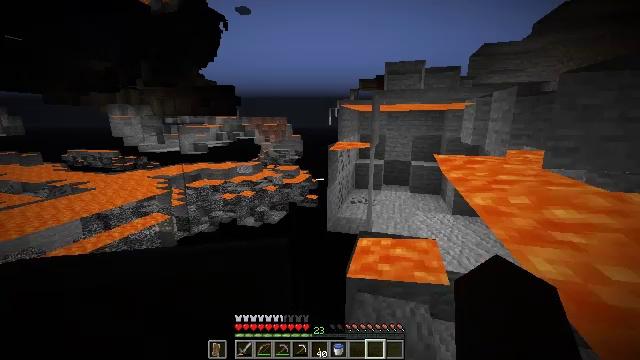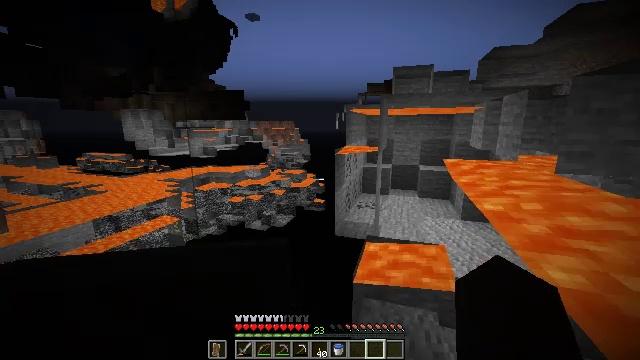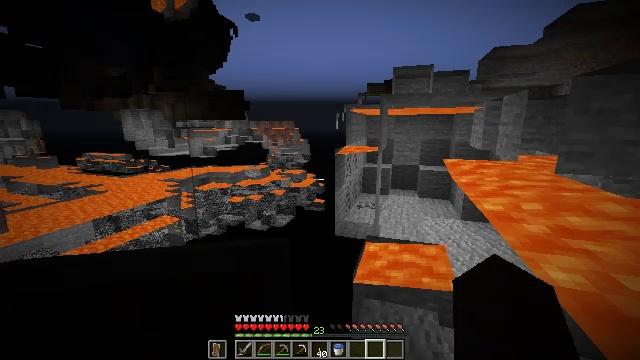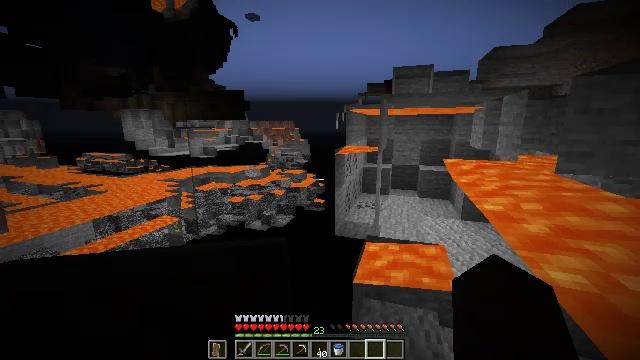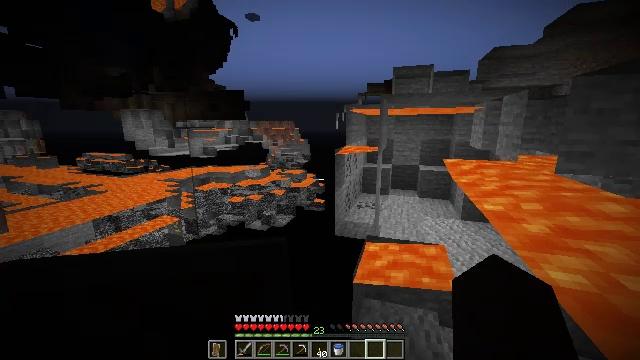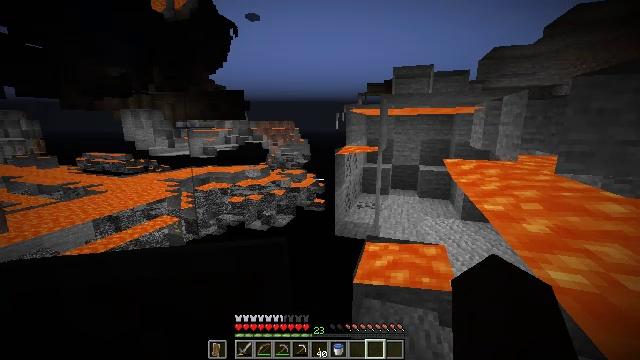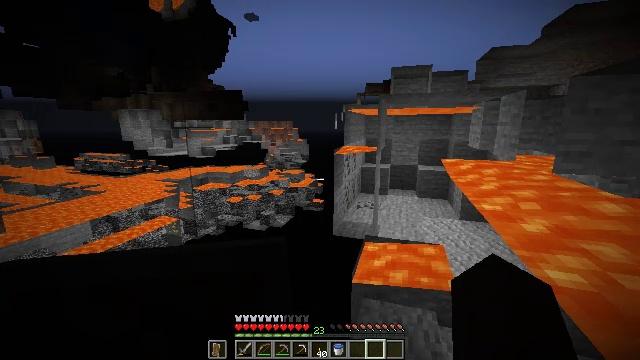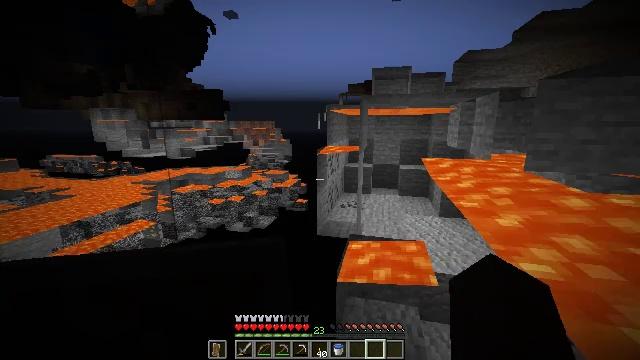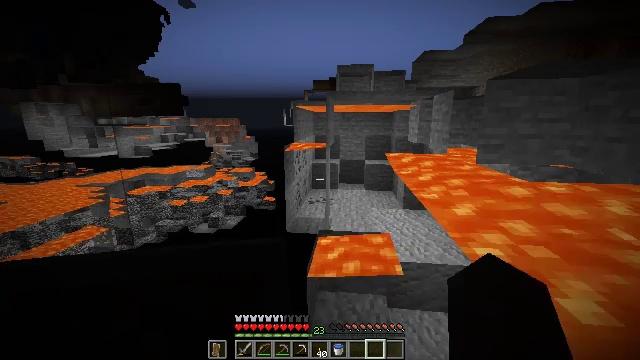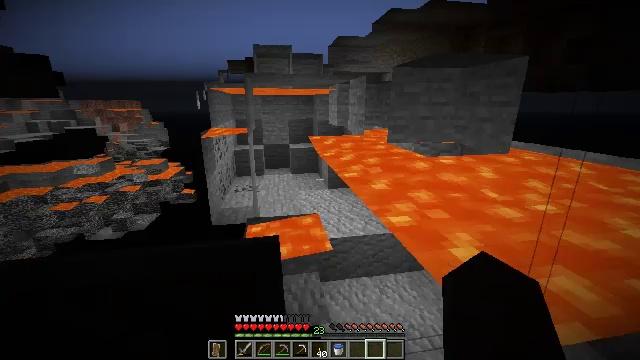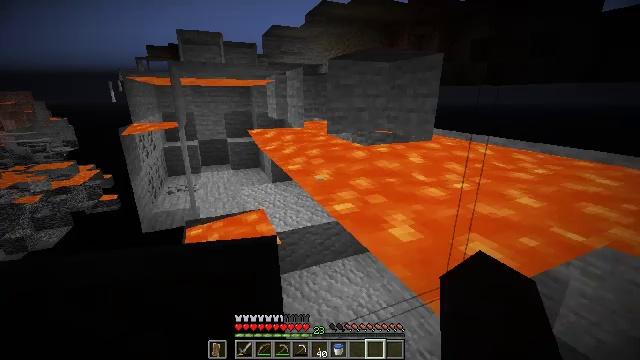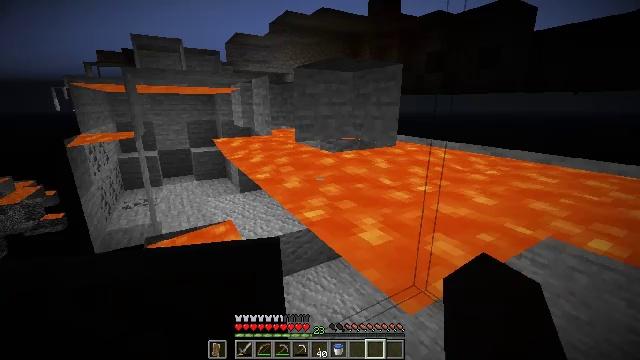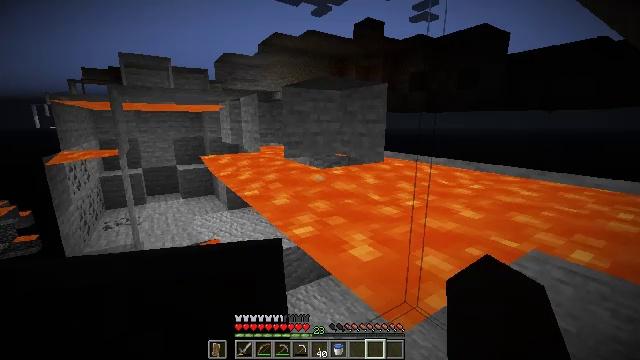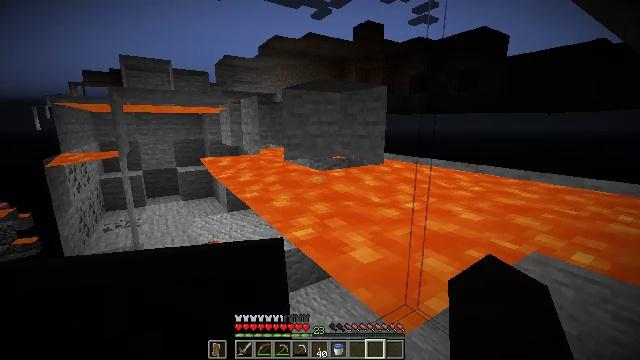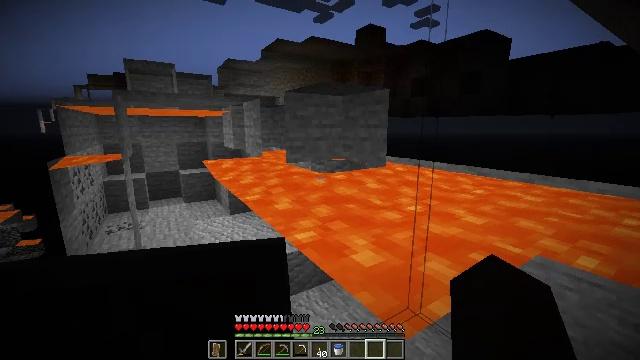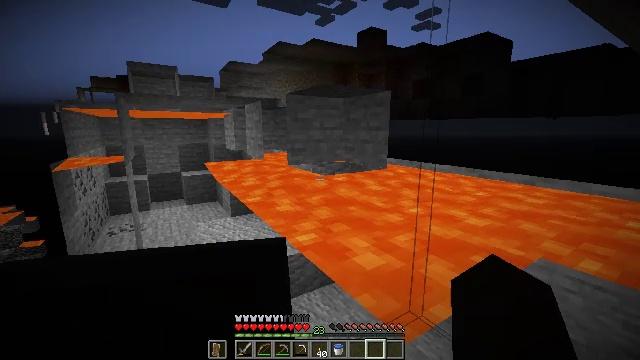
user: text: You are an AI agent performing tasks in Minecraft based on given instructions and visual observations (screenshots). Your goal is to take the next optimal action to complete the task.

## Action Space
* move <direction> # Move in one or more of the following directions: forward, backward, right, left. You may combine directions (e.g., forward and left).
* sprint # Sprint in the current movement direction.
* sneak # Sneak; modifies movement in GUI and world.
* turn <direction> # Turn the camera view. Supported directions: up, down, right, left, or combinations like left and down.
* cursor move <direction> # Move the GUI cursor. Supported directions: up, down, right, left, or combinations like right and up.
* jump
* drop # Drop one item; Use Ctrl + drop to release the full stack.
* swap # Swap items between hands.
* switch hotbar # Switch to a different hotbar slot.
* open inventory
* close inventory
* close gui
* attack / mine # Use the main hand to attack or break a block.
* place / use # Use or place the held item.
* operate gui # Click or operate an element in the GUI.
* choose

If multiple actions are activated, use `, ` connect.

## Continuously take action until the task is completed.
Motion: motion action
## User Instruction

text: Attack the piston head to remove it.
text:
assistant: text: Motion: turn left
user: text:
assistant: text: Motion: no_op
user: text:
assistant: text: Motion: no_op
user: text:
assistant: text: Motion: no_op
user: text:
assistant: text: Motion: no_op
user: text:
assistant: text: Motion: no_op
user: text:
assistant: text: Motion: turn right
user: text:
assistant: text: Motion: turn right
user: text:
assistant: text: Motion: turn right and down
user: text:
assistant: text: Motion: turn right and down
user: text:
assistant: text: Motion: turn right and up
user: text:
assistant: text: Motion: turn right and up
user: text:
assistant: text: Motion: no_op
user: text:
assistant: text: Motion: no_op
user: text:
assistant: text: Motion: no_op
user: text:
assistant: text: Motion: no_op
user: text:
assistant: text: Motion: no_op
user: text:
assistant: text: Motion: turn right and up
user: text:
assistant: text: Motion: turn right and up
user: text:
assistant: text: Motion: turn right
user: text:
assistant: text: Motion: turn right
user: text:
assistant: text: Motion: no_op
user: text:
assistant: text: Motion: no_op
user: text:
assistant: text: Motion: turn up
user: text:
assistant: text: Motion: no_op
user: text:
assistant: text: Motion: no_op
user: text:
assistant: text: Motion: no_op
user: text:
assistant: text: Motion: no_op
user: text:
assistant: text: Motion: no_op
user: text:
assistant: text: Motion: no_op